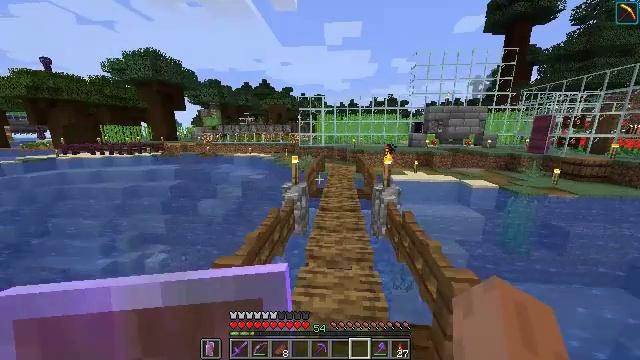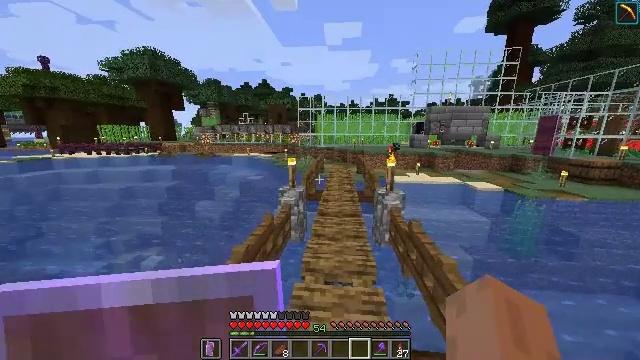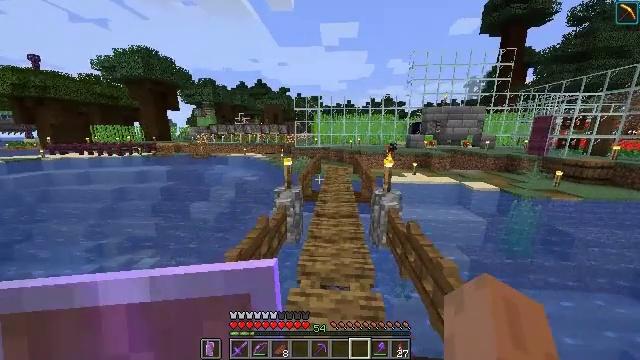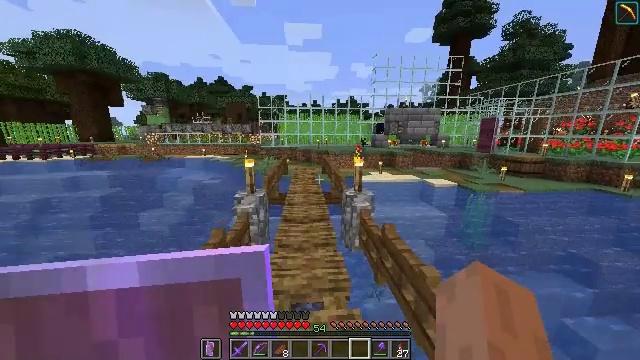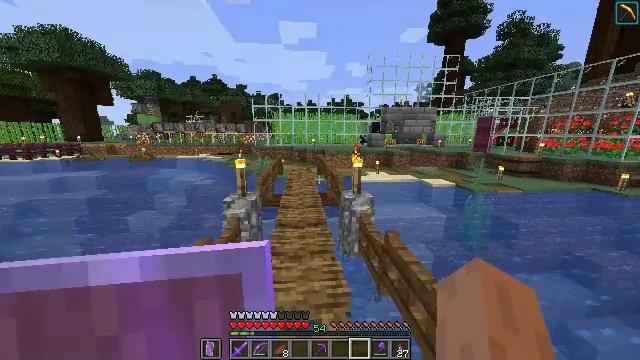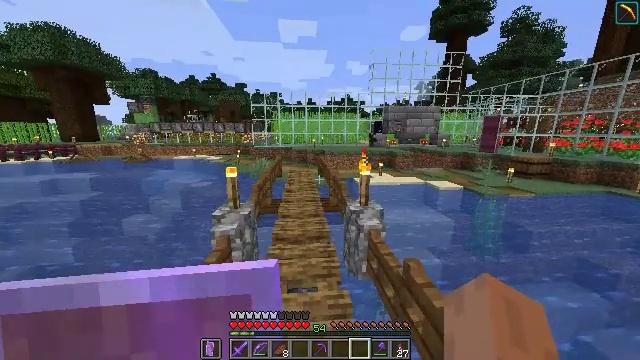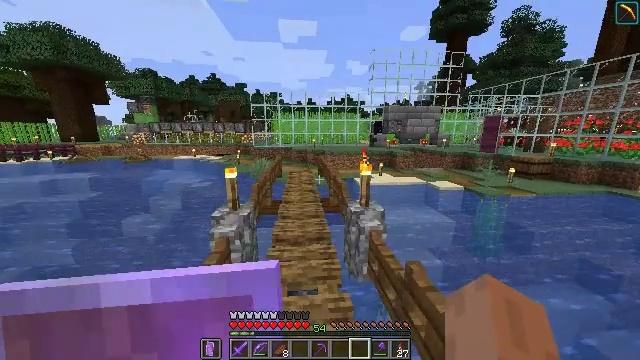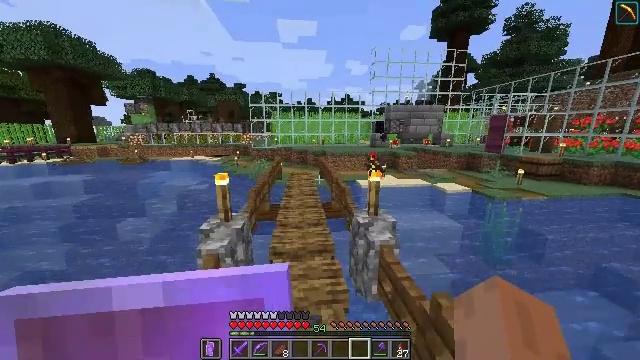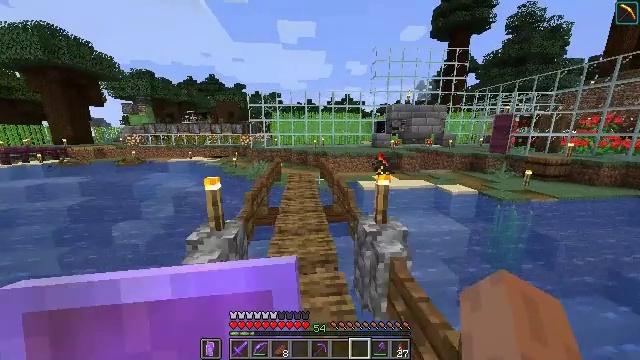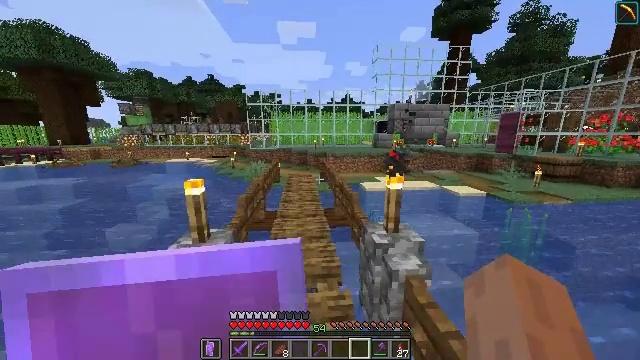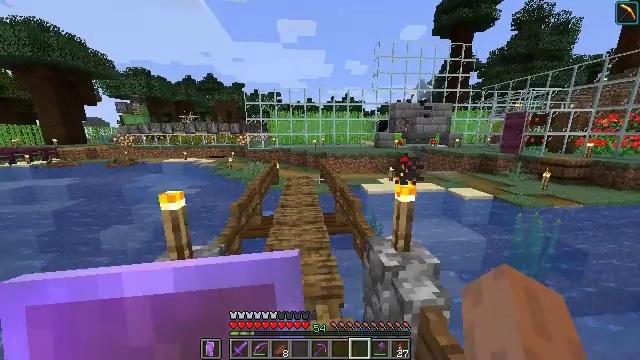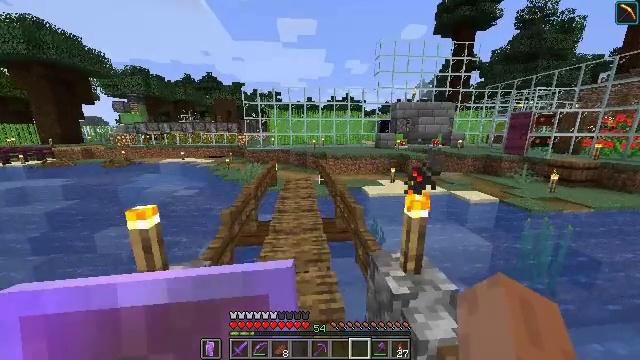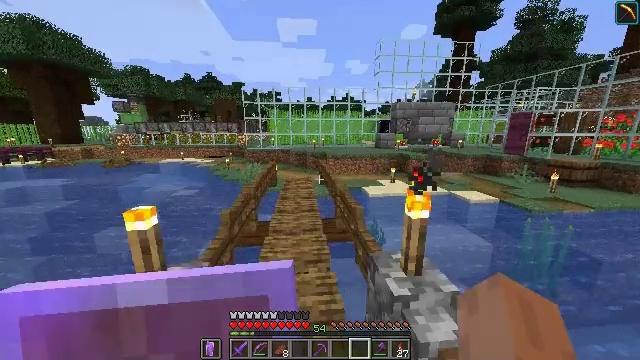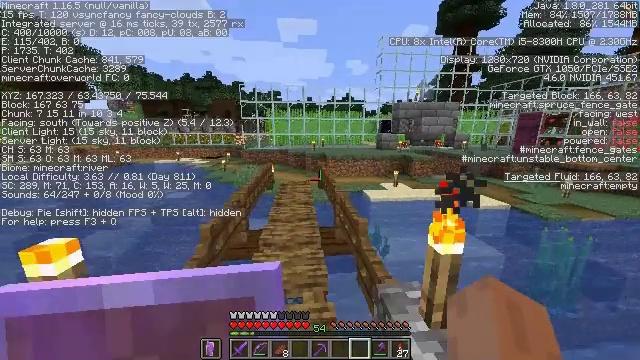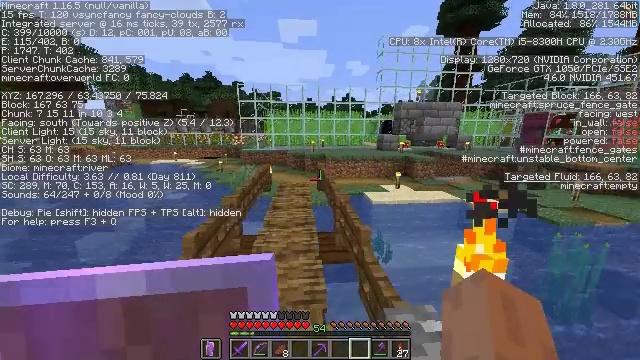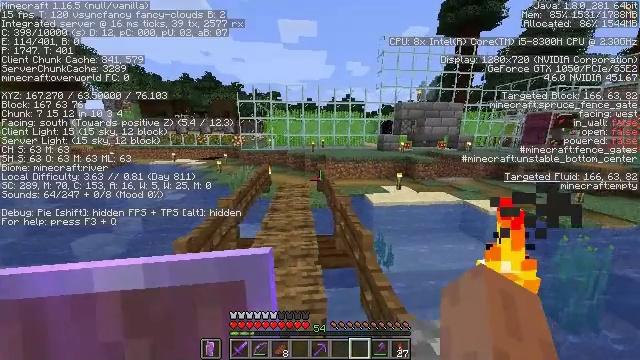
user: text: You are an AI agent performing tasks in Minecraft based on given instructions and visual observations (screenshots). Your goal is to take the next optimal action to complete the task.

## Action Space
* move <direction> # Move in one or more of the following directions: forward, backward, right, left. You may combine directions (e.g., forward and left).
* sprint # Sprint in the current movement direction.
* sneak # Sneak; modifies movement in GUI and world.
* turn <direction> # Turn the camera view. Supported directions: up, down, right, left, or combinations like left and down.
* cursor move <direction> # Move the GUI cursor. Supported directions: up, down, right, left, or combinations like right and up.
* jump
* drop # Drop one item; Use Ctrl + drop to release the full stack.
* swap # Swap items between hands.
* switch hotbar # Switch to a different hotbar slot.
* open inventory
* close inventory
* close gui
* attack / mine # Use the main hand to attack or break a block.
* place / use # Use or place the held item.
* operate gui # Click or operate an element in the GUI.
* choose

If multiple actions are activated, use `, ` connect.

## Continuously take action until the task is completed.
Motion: motion action
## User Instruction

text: Craft paper using the crafting table.
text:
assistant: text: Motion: move forward, sprint
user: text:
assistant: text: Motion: move forward, sprint
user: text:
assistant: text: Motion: move forward, sprint, turn right
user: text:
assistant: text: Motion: move forward, sprint, turn right
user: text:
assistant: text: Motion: move forward, sprint
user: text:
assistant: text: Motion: move forward
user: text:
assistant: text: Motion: move forward
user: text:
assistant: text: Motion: move forward
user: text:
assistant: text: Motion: move forward
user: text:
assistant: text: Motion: move forward
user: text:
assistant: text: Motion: move forward
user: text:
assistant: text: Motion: move forward
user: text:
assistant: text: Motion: move forward
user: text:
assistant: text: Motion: move forward
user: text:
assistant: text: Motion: move forward
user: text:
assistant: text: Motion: move forward
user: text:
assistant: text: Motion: move forward
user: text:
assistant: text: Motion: move forward, turn left
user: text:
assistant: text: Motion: move forward, turn left
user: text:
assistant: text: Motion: move forward
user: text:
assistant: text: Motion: move forward
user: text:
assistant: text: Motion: move forward
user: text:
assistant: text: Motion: move forward
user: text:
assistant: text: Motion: move forward
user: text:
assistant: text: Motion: move forward
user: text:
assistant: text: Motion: move forward
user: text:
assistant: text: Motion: move forward, turn right
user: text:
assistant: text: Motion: move forward, turn right
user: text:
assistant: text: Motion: move forward
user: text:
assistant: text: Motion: move forward